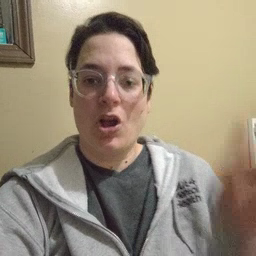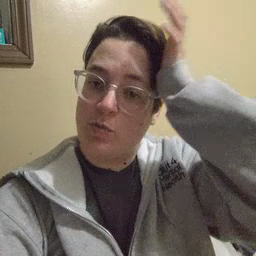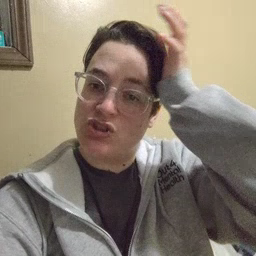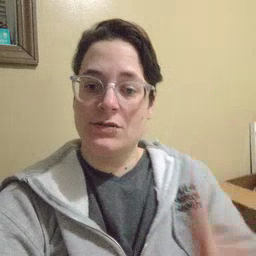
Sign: garbage